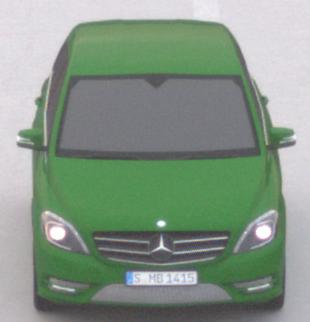
Make: Mercedes-Benz
Model: B 180 BlueEFFICIENCY
Detailed model: B-Class (246)
Model produced from: 2011/11
Model produced until: 2012/10
Doors: 5
Color: green
Road condition: dry road
Daytime: sunrise or sunset
Contrast: low contrast